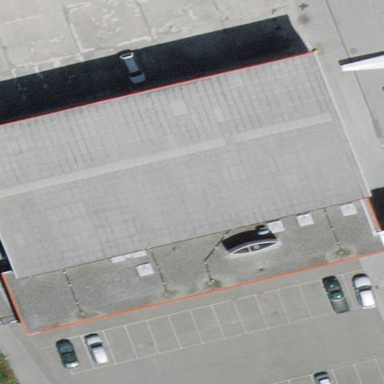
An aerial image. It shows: Hangar building located at airport.